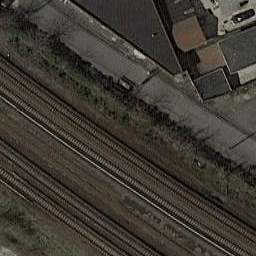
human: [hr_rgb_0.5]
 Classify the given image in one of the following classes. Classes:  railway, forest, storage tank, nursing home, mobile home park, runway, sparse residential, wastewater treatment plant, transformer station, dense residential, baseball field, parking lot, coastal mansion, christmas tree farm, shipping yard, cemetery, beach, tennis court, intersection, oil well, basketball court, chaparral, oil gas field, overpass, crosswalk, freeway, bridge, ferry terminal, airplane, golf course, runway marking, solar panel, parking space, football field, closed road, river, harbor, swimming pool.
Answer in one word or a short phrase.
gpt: railway